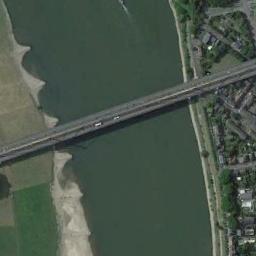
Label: bridge